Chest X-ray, PA view. Patient: 54 years old, sex M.
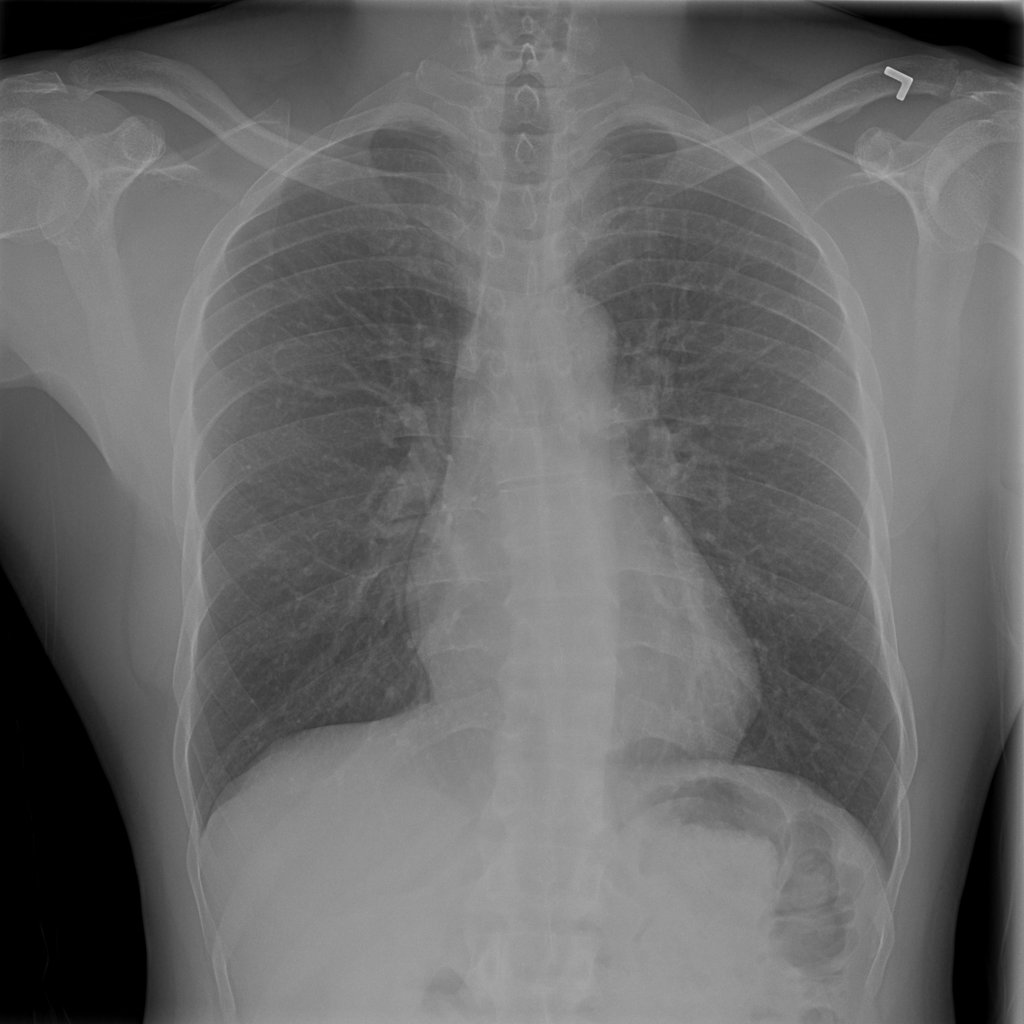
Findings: Nodule